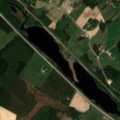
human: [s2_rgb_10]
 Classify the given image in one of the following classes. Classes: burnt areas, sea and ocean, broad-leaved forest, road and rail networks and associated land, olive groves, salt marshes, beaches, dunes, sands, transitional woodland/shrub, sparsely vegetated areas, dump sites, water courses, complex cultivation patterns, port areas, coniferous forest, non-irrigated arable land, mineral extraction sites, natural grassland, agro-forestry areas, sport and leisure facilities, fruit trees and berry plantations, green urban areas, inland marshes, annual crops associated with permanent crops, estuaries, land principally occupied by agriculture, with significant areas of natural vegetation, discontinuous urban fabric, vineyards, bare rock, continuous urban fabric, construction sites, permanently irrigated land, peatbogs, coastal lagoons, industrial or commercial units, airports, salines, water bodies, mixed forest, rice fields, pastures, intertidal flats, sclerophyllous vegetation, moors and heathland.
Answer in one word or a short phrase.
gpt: non-irrigated arable land, land principally occupied by agriculture, with significant areas of natural vegetation, coniferous forest, mixed forest, transitional woodland/shrub, water bodies